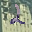
Label: 2